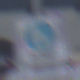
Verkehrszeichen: BeginnFussgaengerzone
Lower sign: BesondereFahrzeugeUndTransportgueter4
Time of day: MorningAfternoon
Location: Outdoor (Urban)
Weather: PartlyCloudy
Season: NotSpecified
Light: Natural